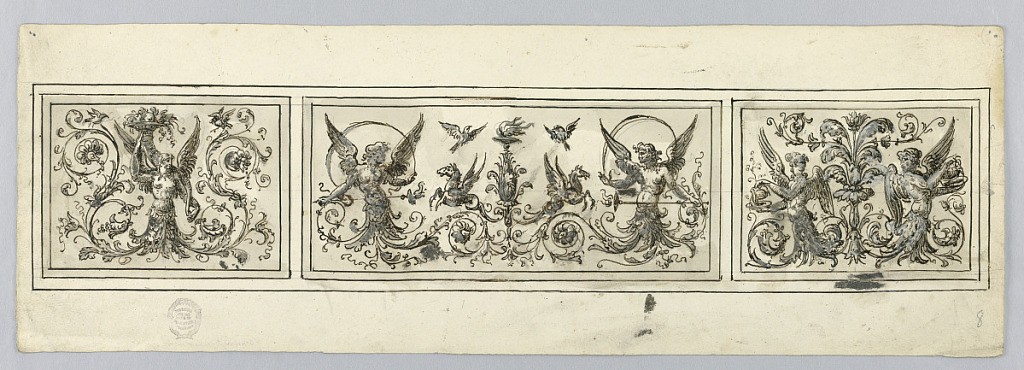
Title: Project for a Dado
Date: early 19th century
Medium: Graphite, pen and ink, brush and wash, white heightening on paper
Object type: Drawing
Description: Three panels, the center being larger. Each shows a grotesque design with rinceaux, fantastic winged figures and birds. At center, two sea horses.